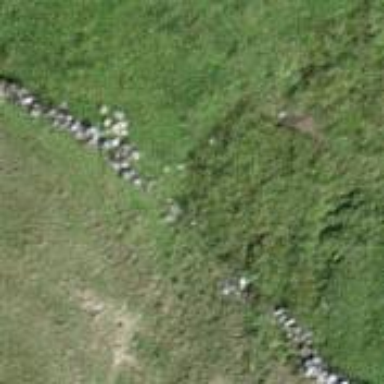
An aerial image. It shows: Wall is shown in the image.